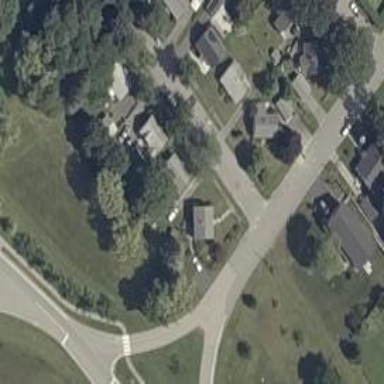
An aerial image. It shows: Residential road with asphalt surface and sidewalk on the left side.